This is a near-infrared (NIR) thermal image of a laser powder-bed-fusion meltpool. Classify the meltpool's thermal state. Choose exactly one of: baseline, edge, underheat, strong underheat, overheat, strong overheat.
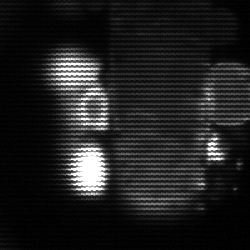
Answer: strong underheat